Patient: sex F, age 52
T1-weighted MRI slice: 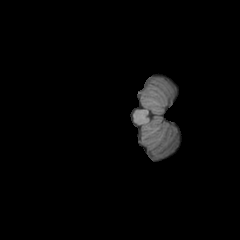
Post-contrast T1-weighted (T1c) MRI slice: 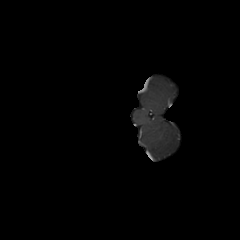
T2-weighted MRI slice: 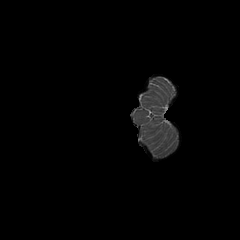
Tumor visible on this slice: no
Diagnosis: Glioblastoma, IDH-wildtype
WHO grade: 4